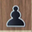
Piece: bP